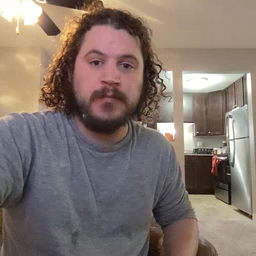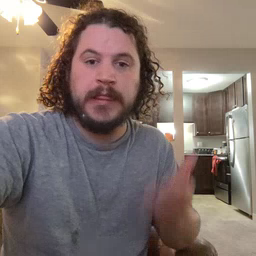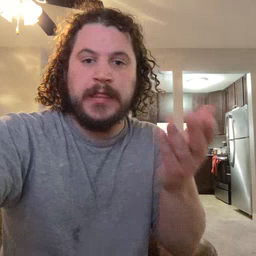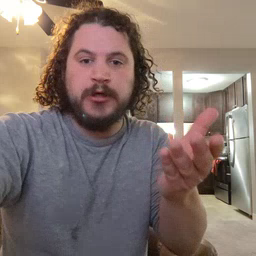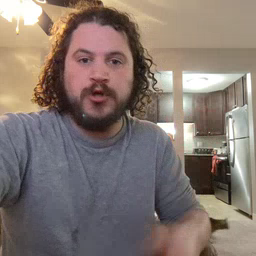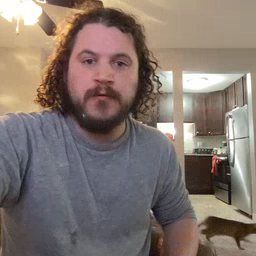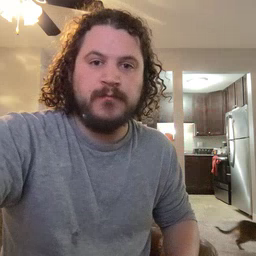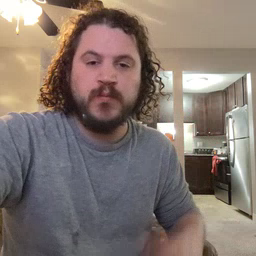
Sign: there